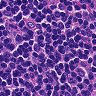
Metastatic tissue present: no